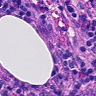
Metastatic tissue present: no